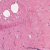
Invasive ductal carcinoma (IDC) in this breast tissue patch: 0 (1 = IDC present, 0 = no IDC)